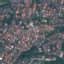
Land use / land cover: Residential